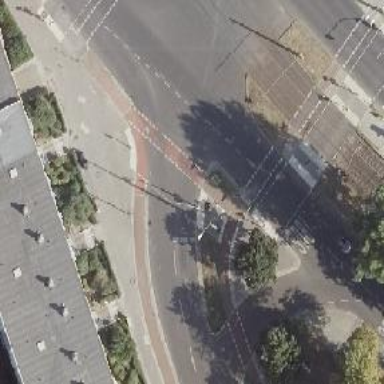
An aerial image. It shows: Road with traffic signals.